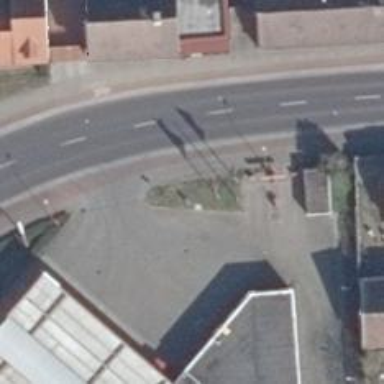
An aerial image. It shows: Flagpole which is man-made.